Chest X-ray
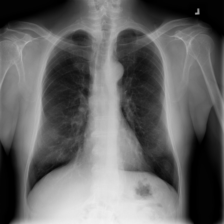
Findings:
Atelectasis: negative
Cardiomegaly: negative
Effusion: negative
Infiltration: negative
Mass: negative
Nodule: negative
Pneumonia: negative
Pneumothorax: negative
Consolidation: negative
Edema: negative
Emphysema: positive
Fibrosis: negative
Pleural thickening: negative
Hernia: negative